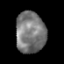
Tissue: prostate
Cell type: T cells
Senescence score: 0.3602
Nuclear area (px): 1193
Mean DAPI intensity: 121.562